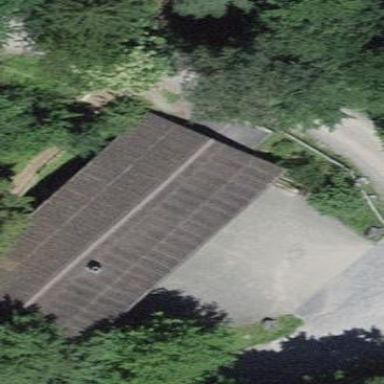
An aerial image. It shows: Cabin.